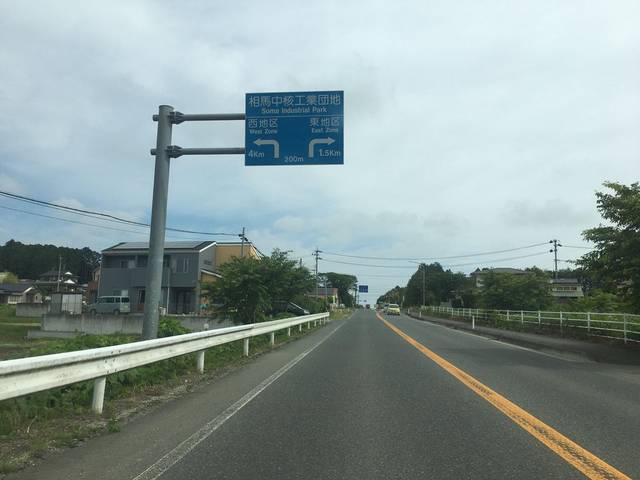
Region: Japan
Coordinates: 37.835, 140.918